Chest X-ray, PA view. Patient: 45 years old, sex M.
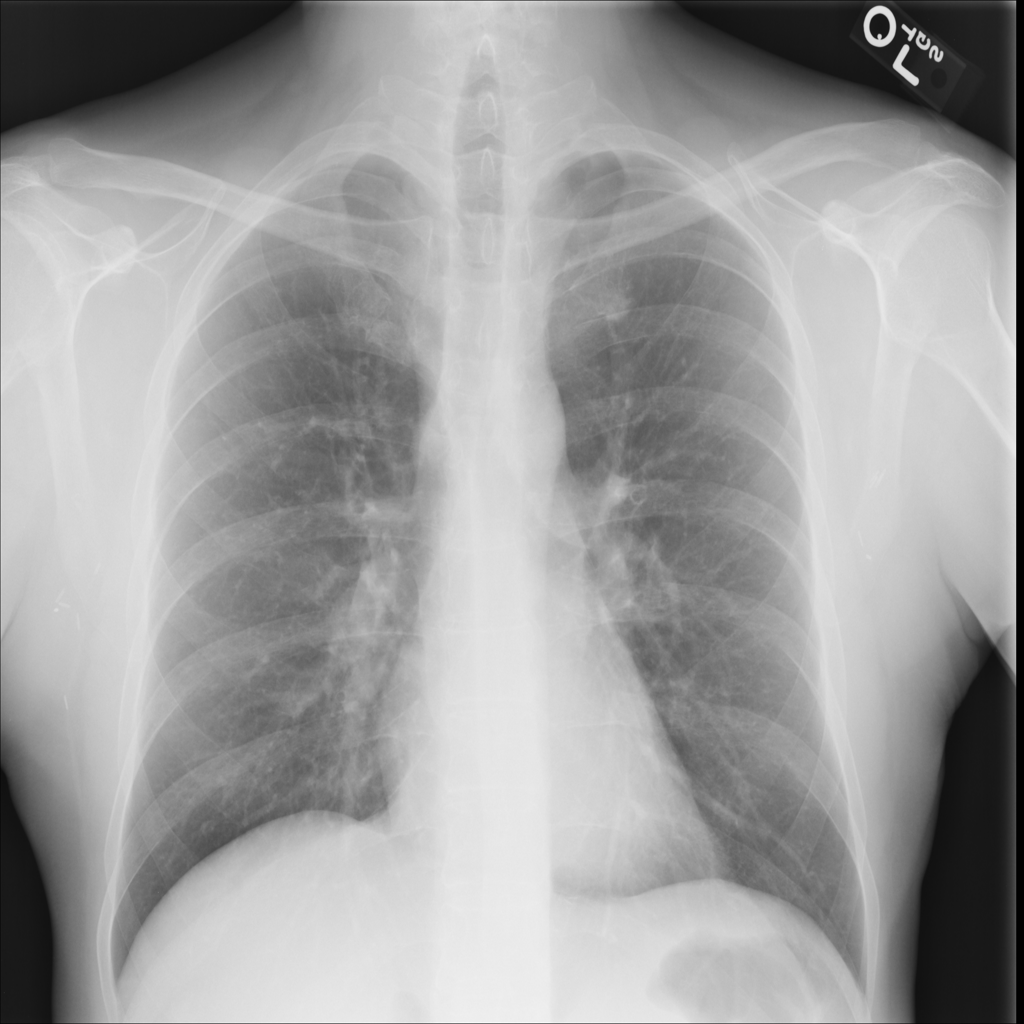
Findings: No Finding